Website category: phone
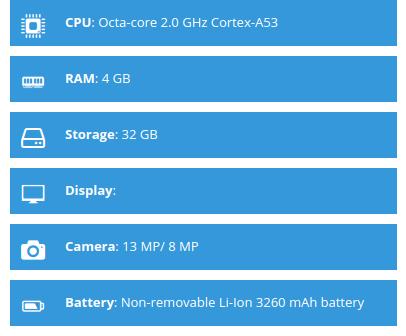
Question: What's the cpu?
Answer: Octa-core 2.0 GHz Cortex-A53

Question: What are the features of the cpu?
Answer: Octa-core 2.0 GHz Cortex-A53

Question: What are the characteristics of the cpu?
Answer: Octa-core 2.0 GHz Cortex-A53

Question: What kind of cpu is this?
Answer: Octa-core 2.0 GHz Cortex-A53

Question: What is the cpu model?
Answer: Octa-core 2.0 GHz Cortex-A53

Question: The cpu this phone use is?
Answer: Octa-core 2.0 GHz Cortex-A53

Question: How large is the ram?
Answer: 4 GB

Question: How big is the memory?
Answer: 4 GB

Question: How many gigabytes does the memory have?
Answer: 4 GB

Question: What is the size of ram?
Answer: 4 GB

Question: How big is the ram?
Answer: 4 GB

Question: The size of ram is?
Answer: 4 GB

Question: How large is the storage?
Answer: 32 GB

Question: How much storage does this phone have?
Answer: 32 GB

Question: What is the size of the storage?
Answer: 32 GB

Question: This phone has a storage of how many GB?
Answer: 32 GB

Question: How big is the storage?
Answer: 32 GB

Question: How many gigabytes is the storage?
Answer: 32 GB

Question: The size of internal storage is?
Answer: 32 GB

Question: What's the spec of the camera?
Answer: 13 MP/ 8 MP

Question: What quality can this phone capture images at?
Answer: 13 MP/ 8 MP

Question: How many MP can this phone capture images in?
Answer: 13 MP/ 8 MP

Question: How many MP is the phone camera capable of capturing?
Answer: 13 MP/ 8 MP

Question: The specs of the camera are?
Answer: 13 MP/ 8 MP

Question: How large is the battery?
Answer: Non-removable Li-Ion 3260 mAh battery

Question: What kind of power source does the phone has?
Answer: Non-removable Li-Ion 3260 mAh battery

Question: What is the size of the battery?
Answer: Non-removable Li-Ion 3260 mAh battery

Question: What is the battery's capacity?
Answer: Non-removable Li-Ion 3260 mAh battery

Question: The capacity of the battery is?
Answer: Non-removable Li-Ion 3260 mAh battery